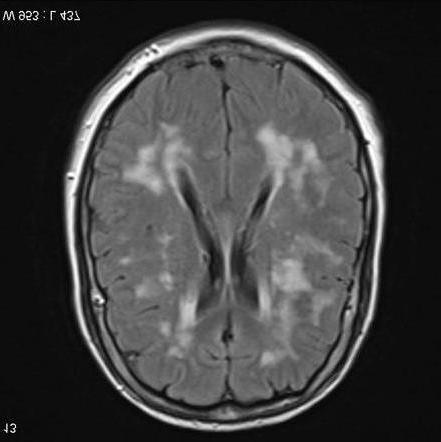
Label: notumor